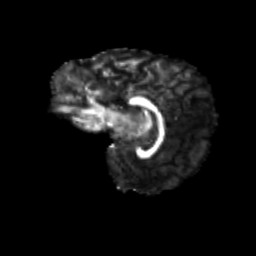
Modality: FA
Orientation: sagittal
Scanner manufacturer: siemens
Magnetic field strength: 3 T
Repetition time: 9.2 s
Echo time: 0.084 s